Question: I have some buttons/textviews which when clicked, some layouts are shown or hidden. I want to add a show/hide indicator at the left of these buttons/textviews but I can't seem to find a way. I tried using text characters like ( V )programmatically but I get a message from Eclipse about character encoding. (plus it's not a very visually elegant solution). The ideal would be something like this. which is offered by the Expandable ListView. How can I make a textview or button have a style like this?

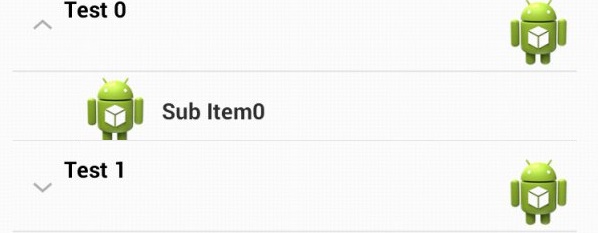
Answer: Use an ImageView, there are <URL> where you can find an 'ic_action_collapse.png' and 'ic_action_expand'.
(You can find in them in the folders '02_navigation_expand' and '02_navigation_collapse') in dark and light and the 4 resolution variants ('mdpi', 'hdpi', 'xhdpi' and 'xxhdpi').
Just copy the directories into your 'res' folder and the correct resolution will be picked by android automaticall.